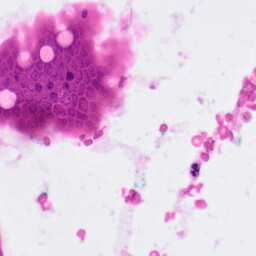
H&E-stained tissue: Pancreatic